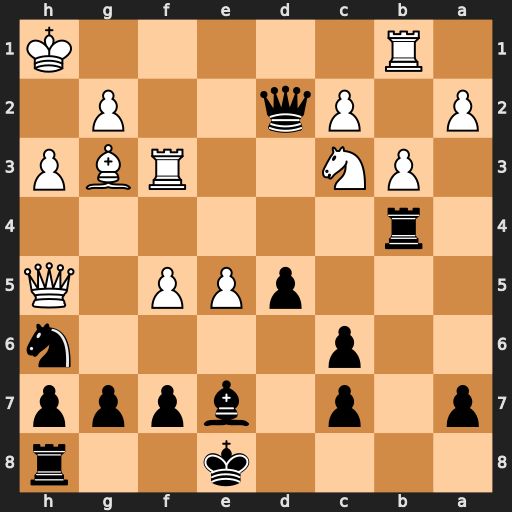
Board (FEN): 4k2r/p1p1bppp/2p4n/3pPP1Q/1r6/1PN2RBP/P1Pq2P1/1R5K
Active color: b
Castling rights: k
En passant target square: -
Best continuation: g6 Be1 Qxe1+ Rxe1 gxh5